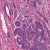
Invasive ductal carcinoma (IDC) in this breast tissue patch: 0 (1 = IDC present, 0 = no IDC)